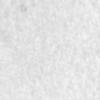
Label: no_change